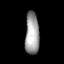
Tissue: lung
Cell type: T cells
Senescence score: 0.5735
Nuclear area (px): 592
Mean DAPI intensity: 156.476